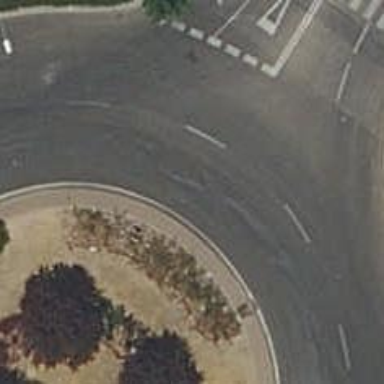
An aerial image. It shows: Residential road with roundabout.